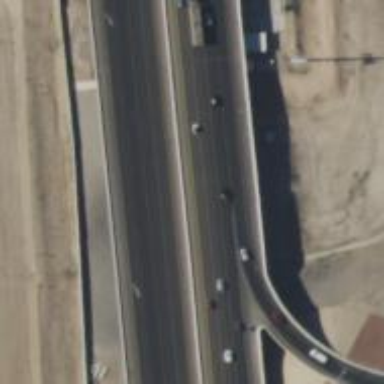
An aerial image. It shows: Viaduct bridge on motorway.